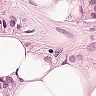
Metastatic tissue present: yes